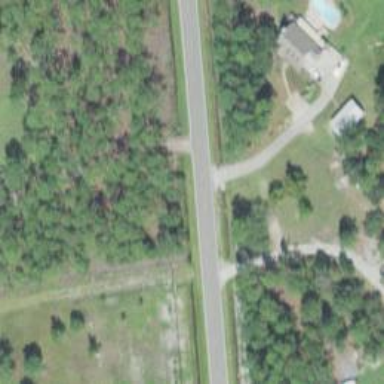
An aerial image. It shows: Driveway bridge connecting two areas.